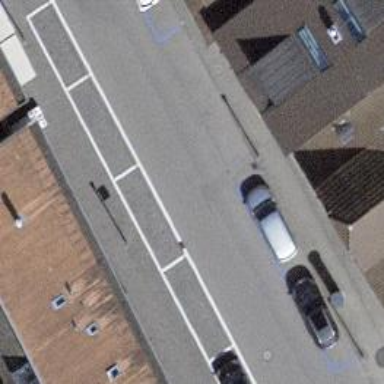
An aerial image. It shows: Parking lane with parallel orientation.